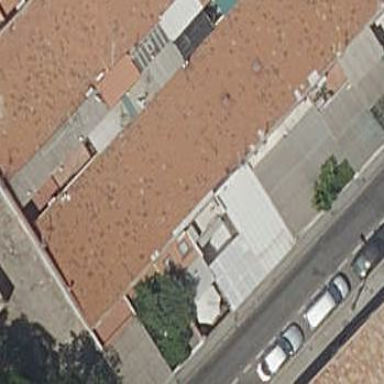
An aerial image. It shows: Terrace building.